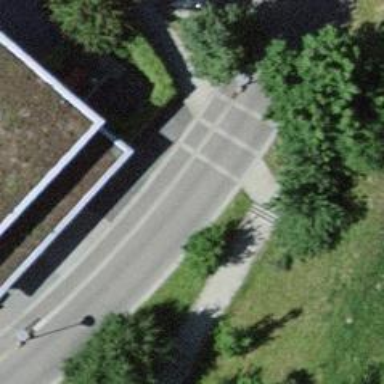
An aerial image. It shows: Kerb barrier.